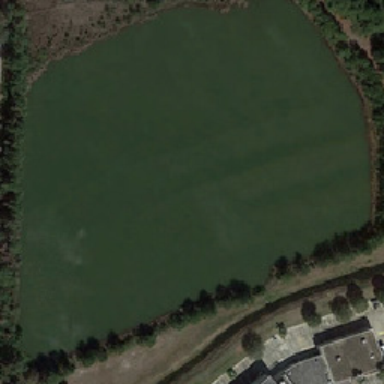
There is a park by the pond in the pond park .